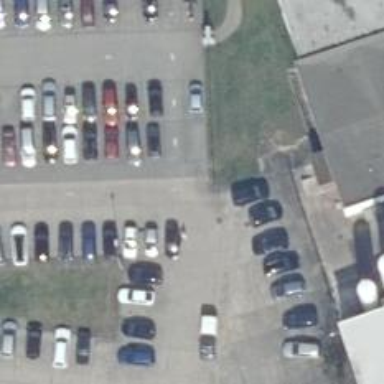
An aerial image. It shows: Parking aisle designated as service road.